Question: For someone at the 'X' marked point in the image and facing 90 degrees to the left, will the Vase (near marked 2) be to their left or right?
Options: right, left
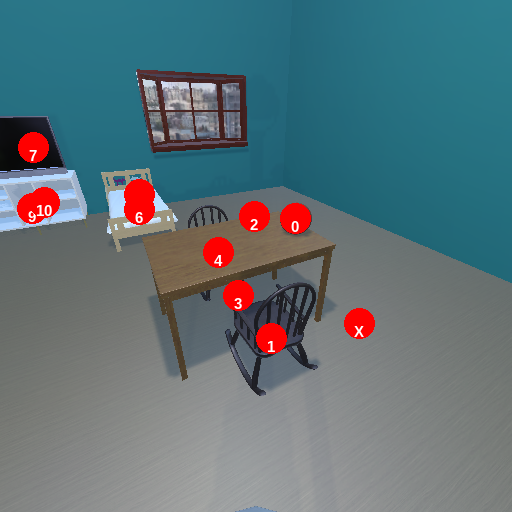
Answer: right